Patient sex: M
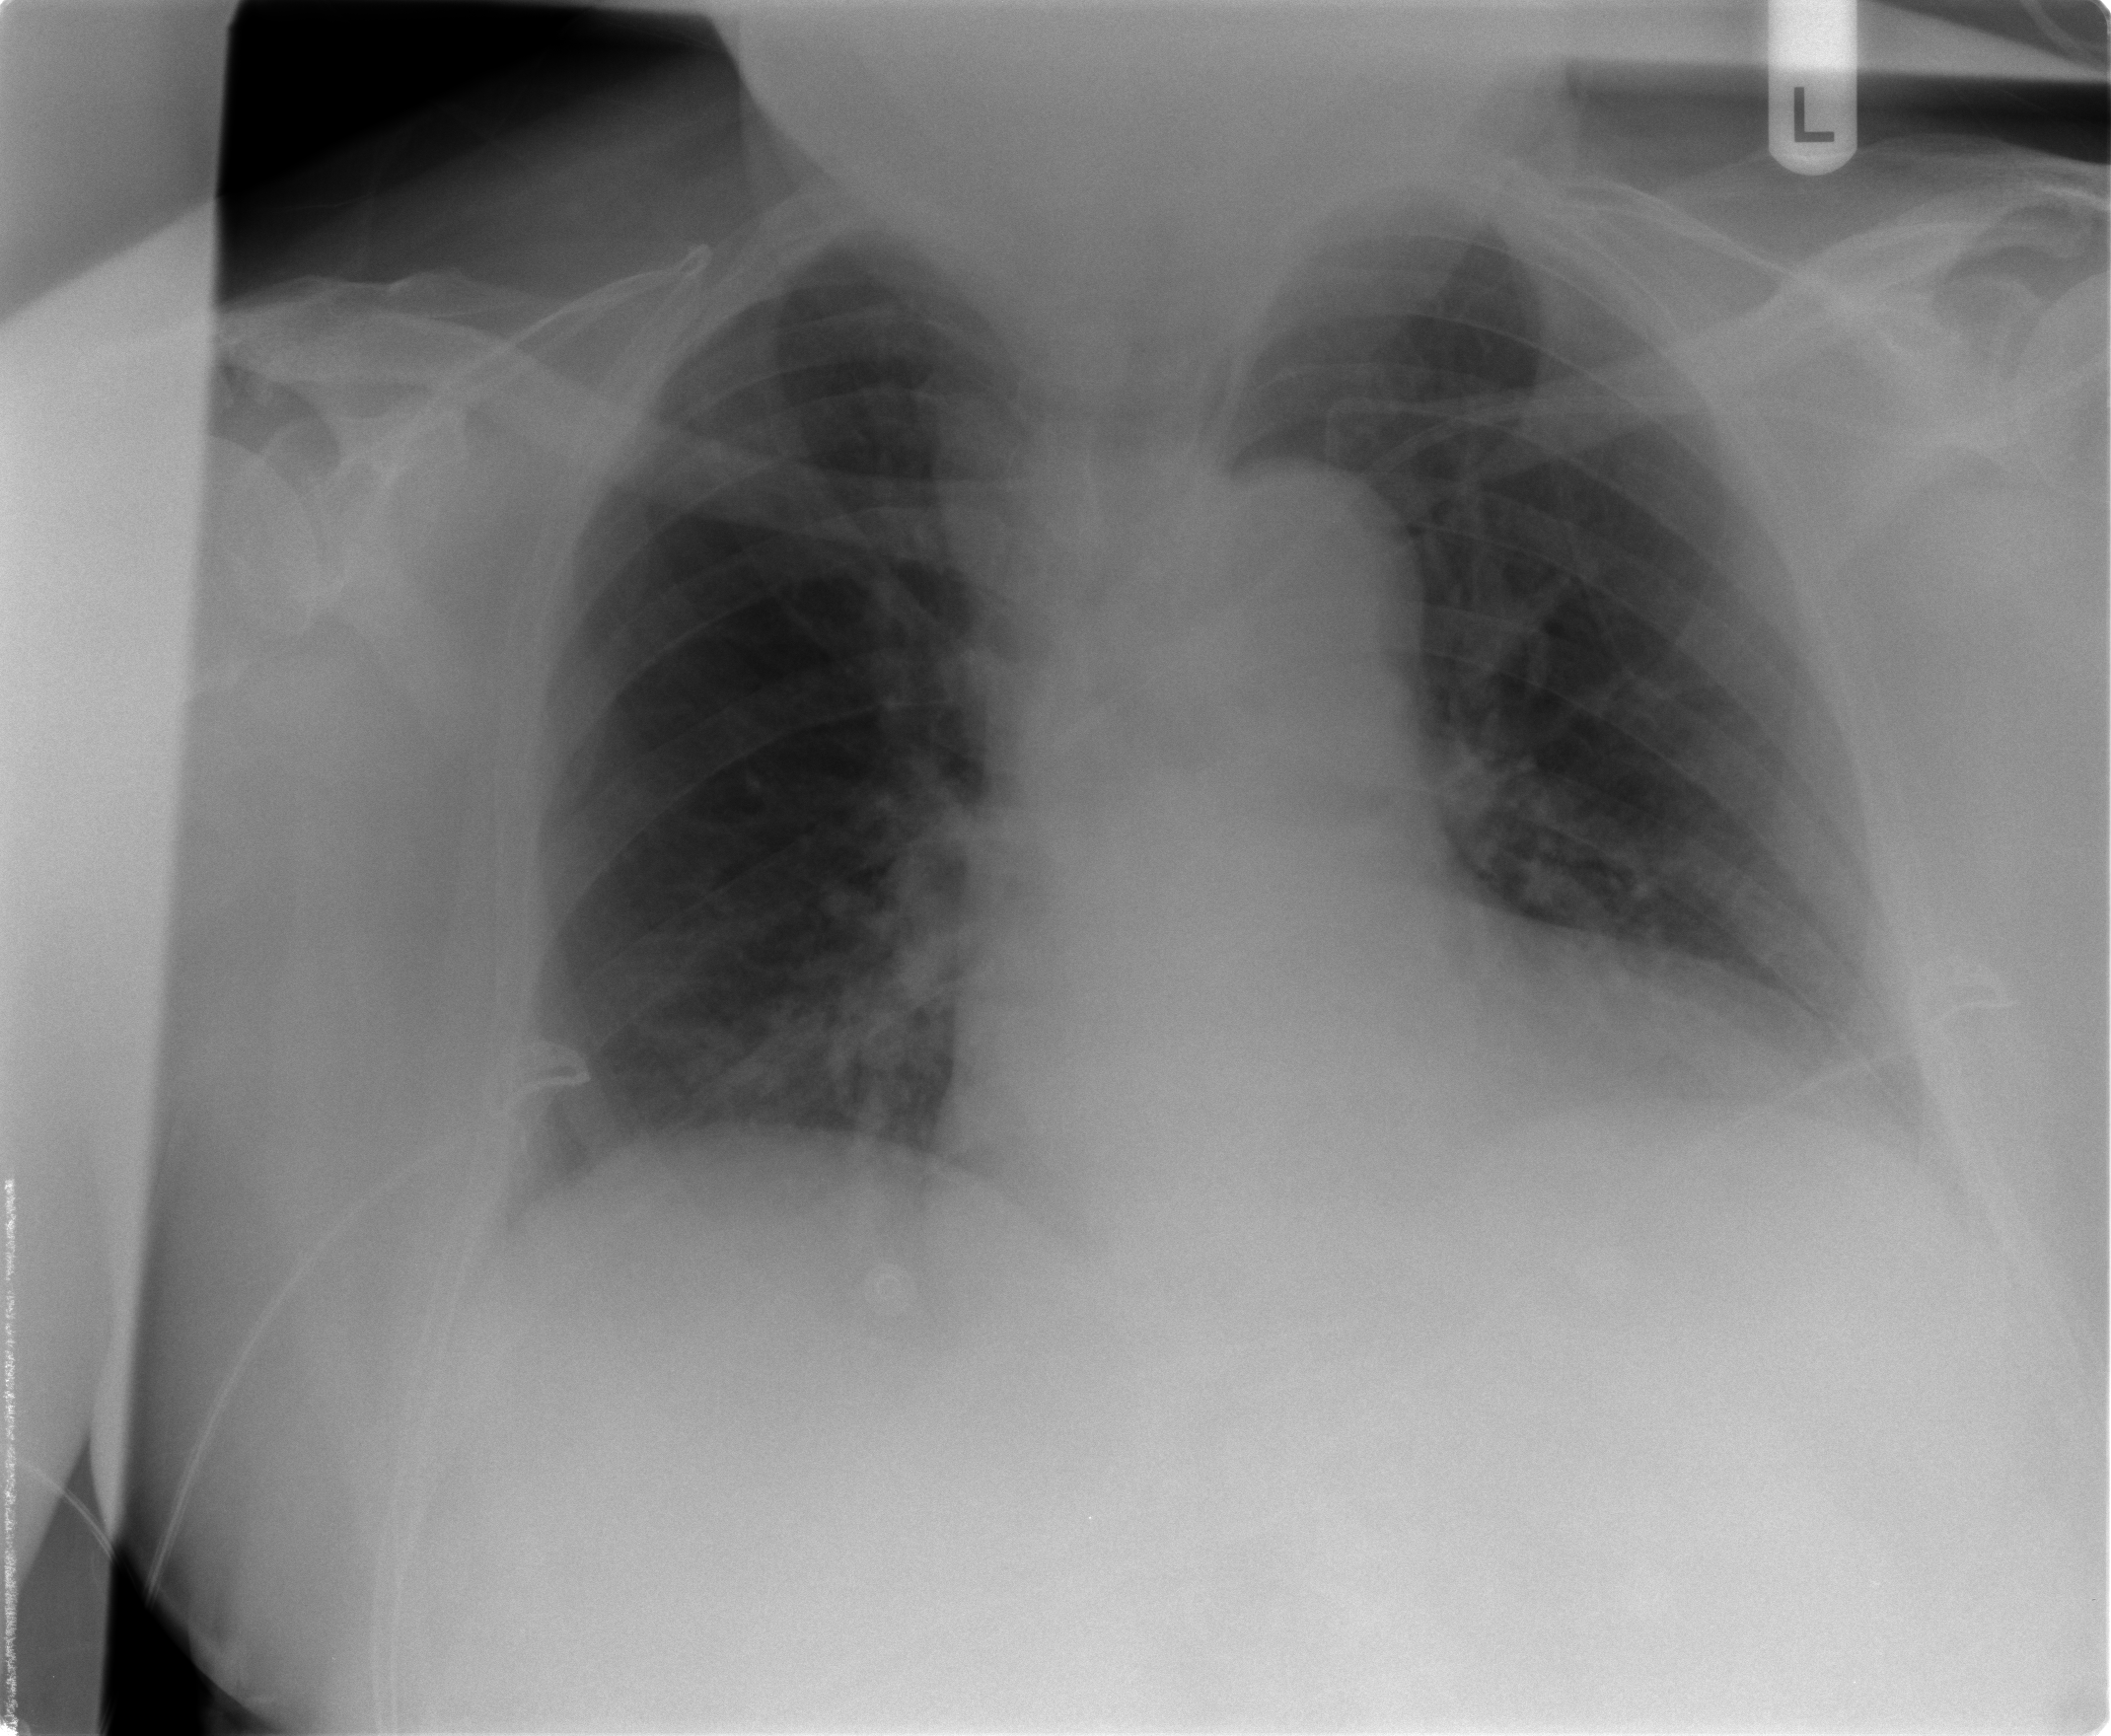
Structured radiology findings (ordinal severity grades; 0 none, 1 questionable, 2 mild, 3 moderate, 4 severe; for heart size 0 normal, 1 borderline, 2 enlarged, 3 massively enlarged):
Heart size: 2
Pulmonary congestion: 1
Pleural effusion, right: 0
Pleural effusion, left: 0
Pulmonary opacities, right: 1
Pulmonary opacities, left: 0
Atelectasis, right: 2
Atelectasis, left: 1